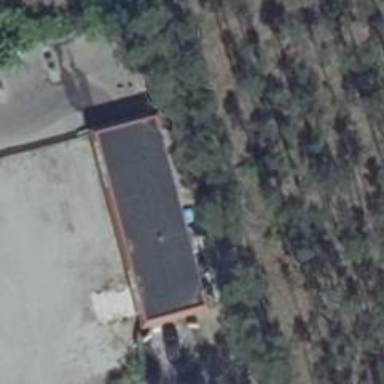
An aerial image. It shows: Car wash facility.